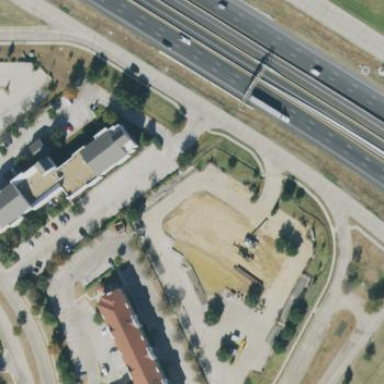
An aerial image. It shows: Hotel building.